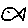
Label: fish